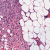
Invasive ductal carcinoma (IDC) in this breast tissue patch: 1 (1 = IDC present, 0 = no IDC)